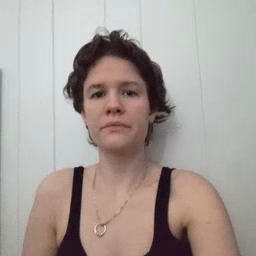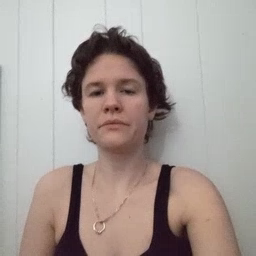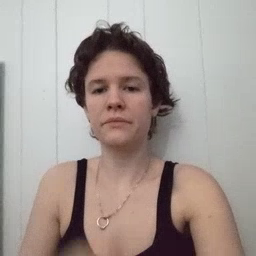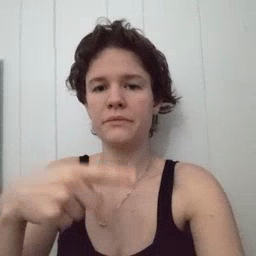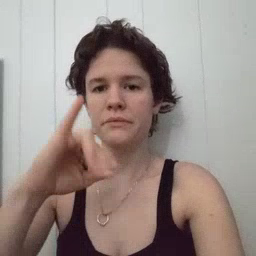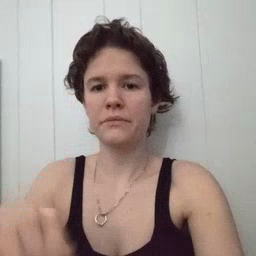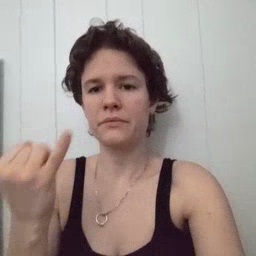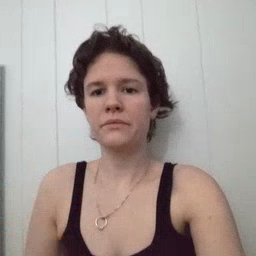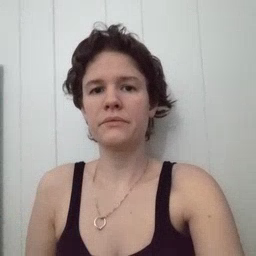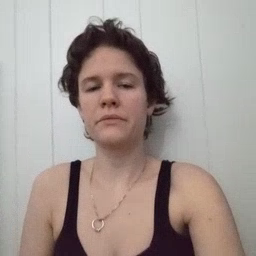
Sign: pajamas